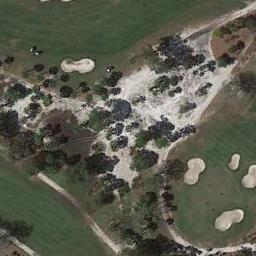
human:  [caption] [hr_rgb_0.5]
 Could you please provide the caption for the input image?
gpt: The golf course has some fairways,  Trees and sandpits .

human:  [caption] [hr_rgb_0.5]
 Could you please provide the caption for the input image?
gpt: There are a few bunkers and a few paths on the large green lawn on the golf course and many trees .

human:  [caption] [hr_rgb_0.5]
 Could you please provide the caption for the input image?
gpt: Many trees are near the golf course .

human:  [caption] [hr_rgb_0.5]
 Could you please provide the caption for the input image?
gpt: There are more than a dozen bunkers and winding paths in this area .

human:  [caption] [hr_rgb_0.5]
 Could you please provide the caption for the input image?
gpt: There are five bunkers and some trees on the golf course .